Question: I have code like :
'''
debt:=debt+(p_sum-p_addition-p_paid);
'''
before this line
'''
debt:=0;
p_sum:=36;
p_addition:=3.6;
p_paid:=32.4;
'''
after this line debt variable gets value like : 1.3322676e-15;

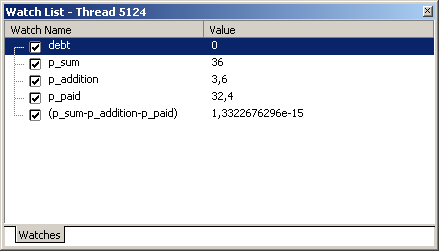
Answer: You are using binary floating point arithmetic. Your non-integer values, are not representable in binary floating point. And hence you are subject to rounding errors.
You actually want to operate with decimal rather than binary representations. If you do that then your values will all be represented exactly and the arithmetic will be exact.
In Delphi, the decimal real valued data type is Currency. I suggest that you switch to Currency for these calculations.
Required reading on this topic is <URL>.